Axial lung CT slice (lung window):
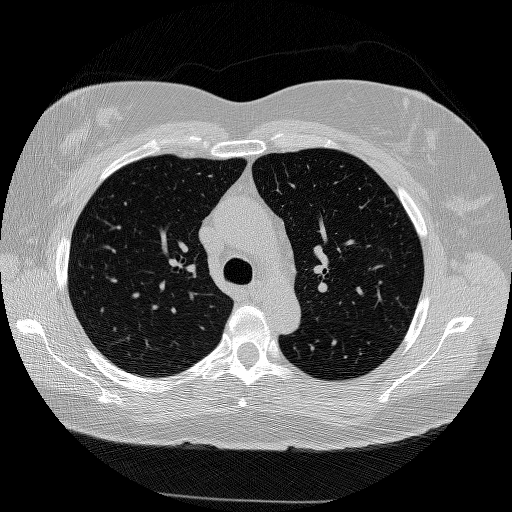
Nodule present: no